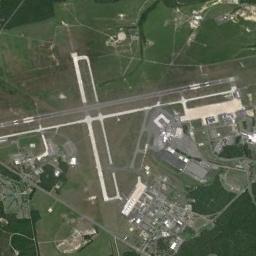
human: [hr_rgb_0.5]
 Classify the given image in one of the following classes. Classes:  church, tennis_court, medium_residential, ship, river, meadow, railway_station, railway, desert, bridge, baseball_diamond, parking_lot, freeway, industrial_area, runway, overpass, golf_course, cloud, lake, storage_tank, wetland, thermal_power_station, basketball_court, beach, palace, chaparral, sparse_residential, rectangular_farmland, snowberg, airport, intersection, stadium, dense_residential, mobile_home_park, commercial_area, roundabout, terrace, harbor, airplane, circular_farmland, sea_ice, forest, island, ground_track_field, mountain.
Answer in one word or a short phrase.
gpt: airport